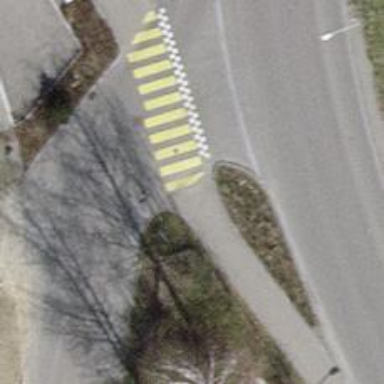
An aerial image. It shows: Kerb serving as barrier.